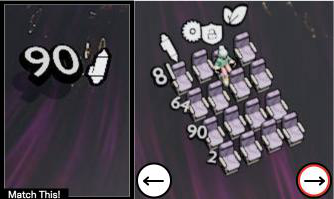
Task: seats
Answer: no